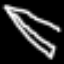
Label: pencil